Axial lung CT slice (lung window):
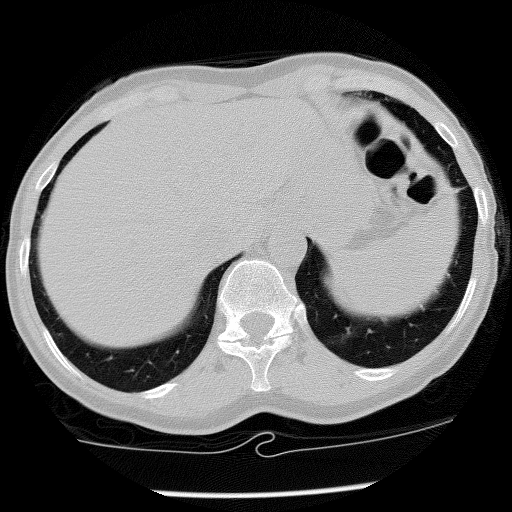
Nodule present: no